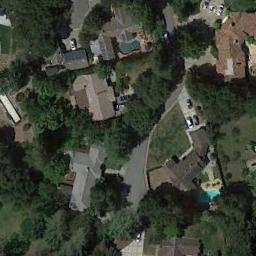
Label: medium_residential